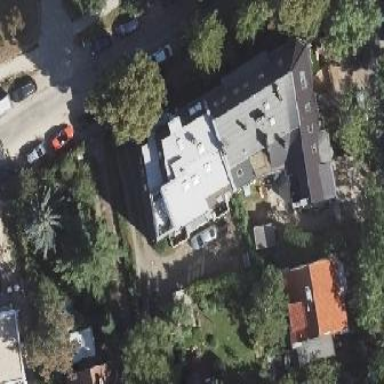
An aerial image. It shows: Beautiful apartment building with mansard roof.